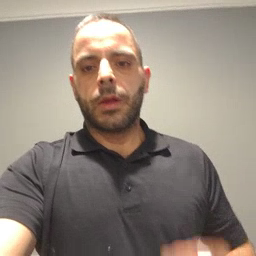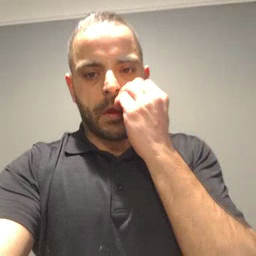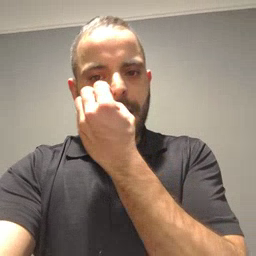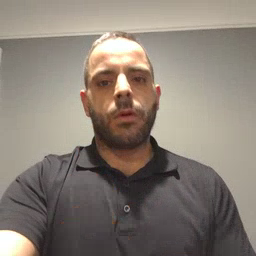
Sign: flower